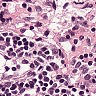
Metastatic tissue present: no